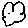
Label: cloud